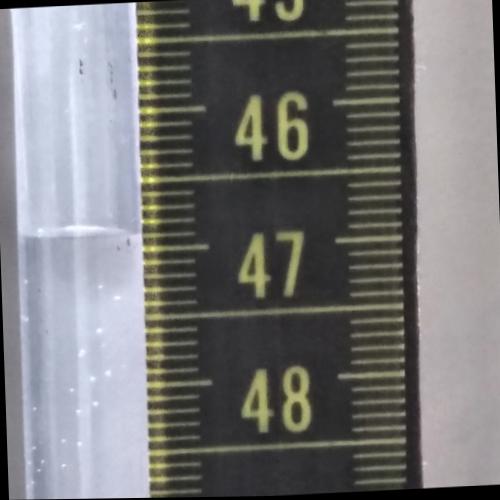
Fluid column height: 46.9 cm